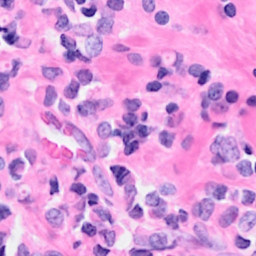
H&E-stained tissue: Breast